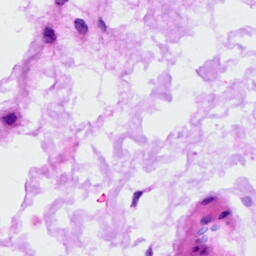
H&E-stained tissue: Ovarian